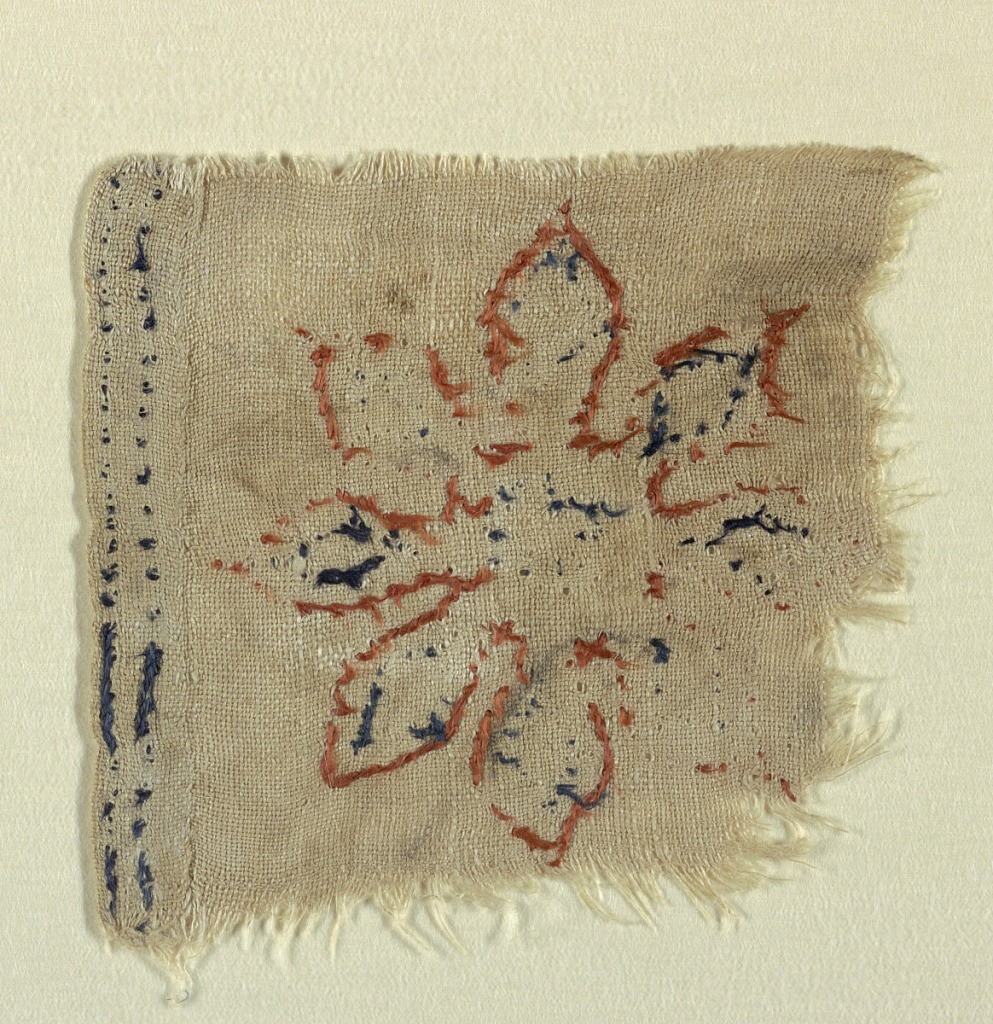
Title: Textile
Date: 12th–13th century
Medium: linen, silk Technique: chain stitch embroidery on plain weave
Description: Fragment of linen with large eight-pointed floral rosette in silk chain stitch, with orange outline and with dark blue petals and center outlined within this. Set close to border of double row of dark blue chain-stitch. Plain selvage turned under this and hand-hemmed.